Question: I have downloaded this early preview, I know that it's not stable and everything but I see no one complaining on the most populated forums and my copy of Android Studio doesn't even starts.
I have tried with both JDK 1.6 and 1.7 from Oracle in the PATH but it always fails ( i have JAVA_HOME set too )

and this alert shows up 3 times and the startup just freezes, <URL> output of about the failed start.
there is also 0 real practical documentation for this SDK, so I don't even any idea what the requirements for this suite are.
: there is this file 'Install-Linux-tar.txt' in the root of the android studio folder that suggest to run this './android studio.sh' command from the 'bin' sub-directory but there is no './android' in that subdir and the instructions make no sense at all.
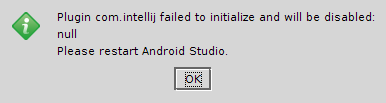
Answer: Make sure that java is installed in /user/java and not another directory.
I had same issue and simply moving Java directory fixed this issue
(I found a Google answer in a few seconds..)
For the second remark, that's totally true: forget.'/android studio.h' and simply use './studio.h'